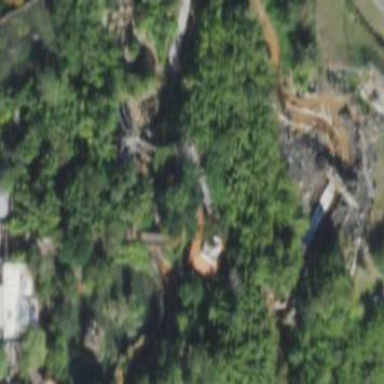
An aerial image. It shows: Thrilling river rafting attraction featuring water track roller coaster.